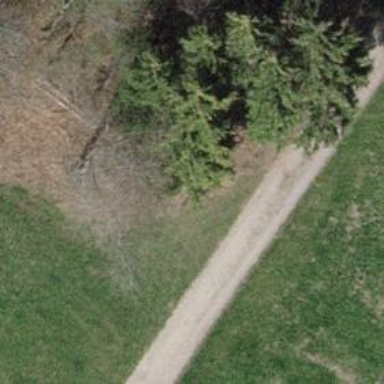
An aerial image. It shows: Brown bench in the vicinity.